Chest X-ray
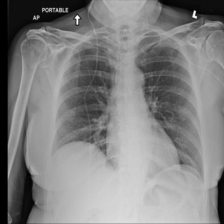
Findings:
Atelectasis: negative
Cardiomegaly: negative
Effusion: negative
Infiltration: negative
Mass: negative
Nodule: negative
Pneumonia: negative
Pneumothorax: negative
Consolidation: negative
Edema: negative
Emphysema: negative
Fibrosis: negative
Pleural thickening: negative
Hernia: negative